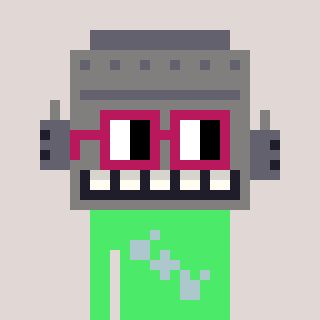
a pixel art character with square dark red glasses, a robot-shaped head and a teal-colored body on a warm background